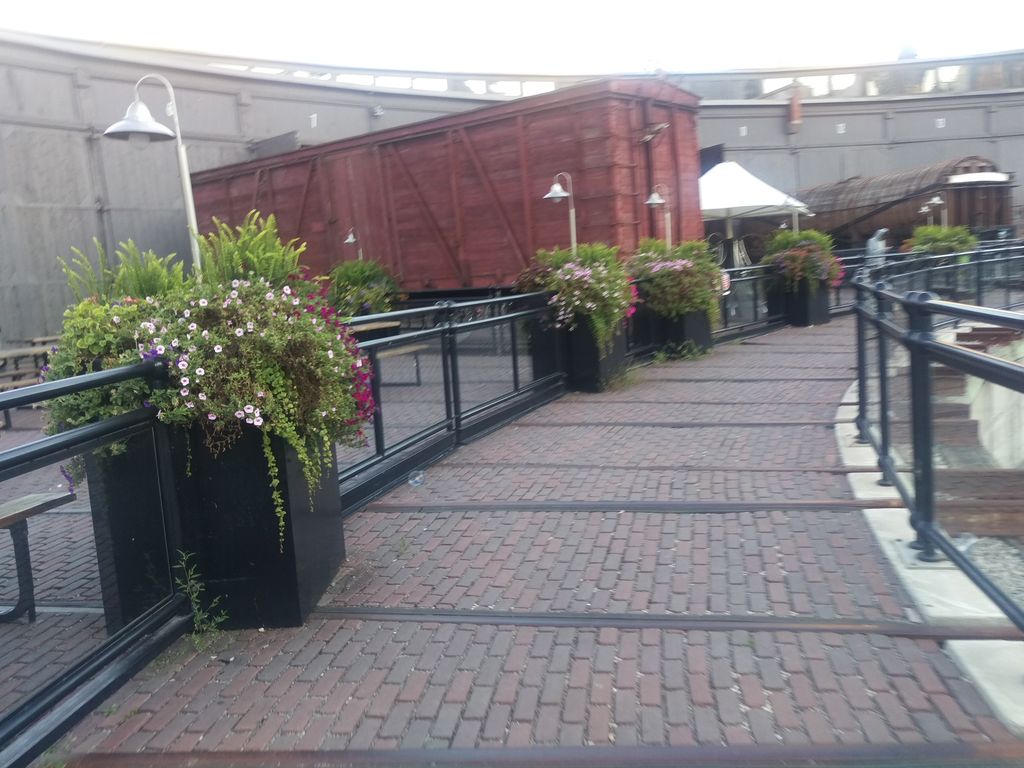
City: toronto